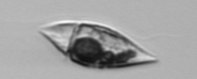
Label: Amphidinium